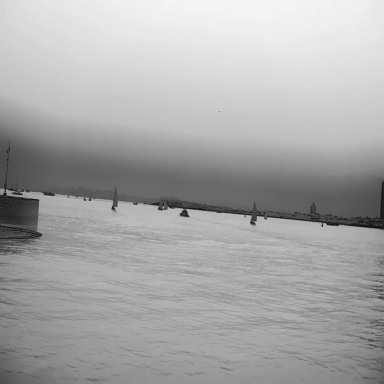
There are 12 objects shown in the infrared image, including a canoe, three bulk_carriers, seven sailboats, and a container_ship.